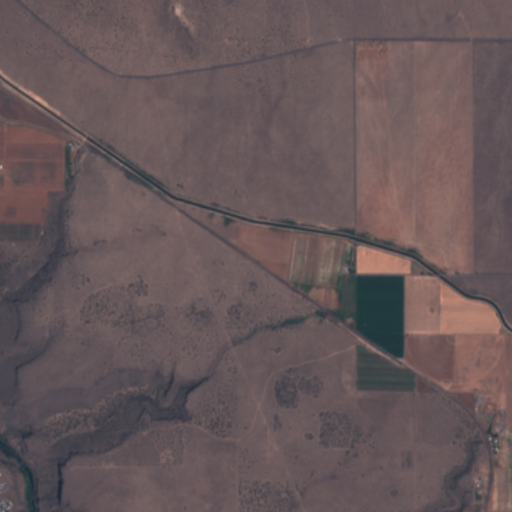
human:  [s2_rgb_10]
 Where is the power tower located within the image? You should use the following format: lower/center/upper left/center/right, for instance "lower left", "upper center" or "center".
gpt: There is no power tower in the image.